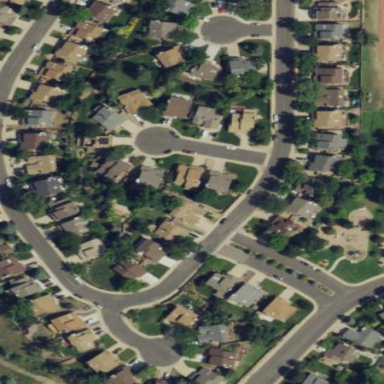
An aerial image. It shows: Residential area consisting of single-family homes.